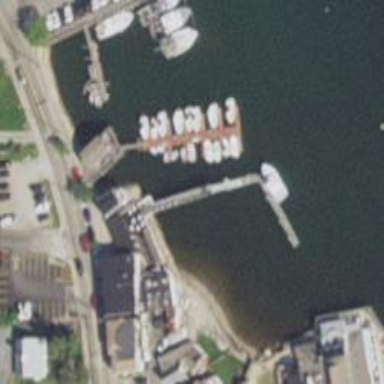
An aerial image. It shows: Man-made pier.